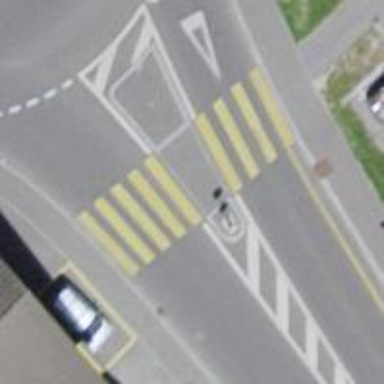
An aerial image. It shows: Crossing on footway with uncontrolled intersection. There is island at the crossing with markings.